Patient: sex M, age 51
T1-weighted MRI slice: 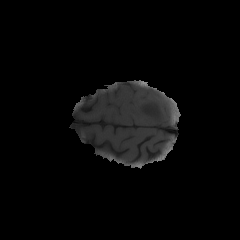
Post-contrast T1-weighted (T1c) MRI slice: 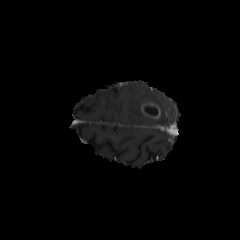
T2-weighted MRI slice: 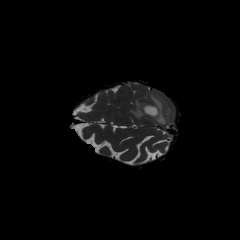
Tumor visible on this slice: yes
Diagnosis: Glioblastoma, IDH-wildtype
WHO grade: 4